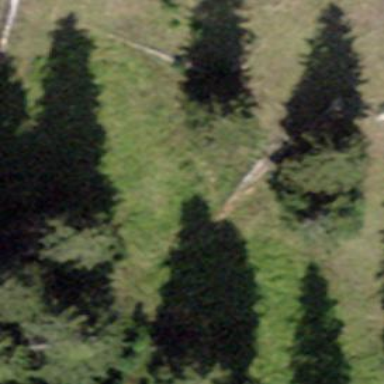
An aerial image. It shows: Forest area.